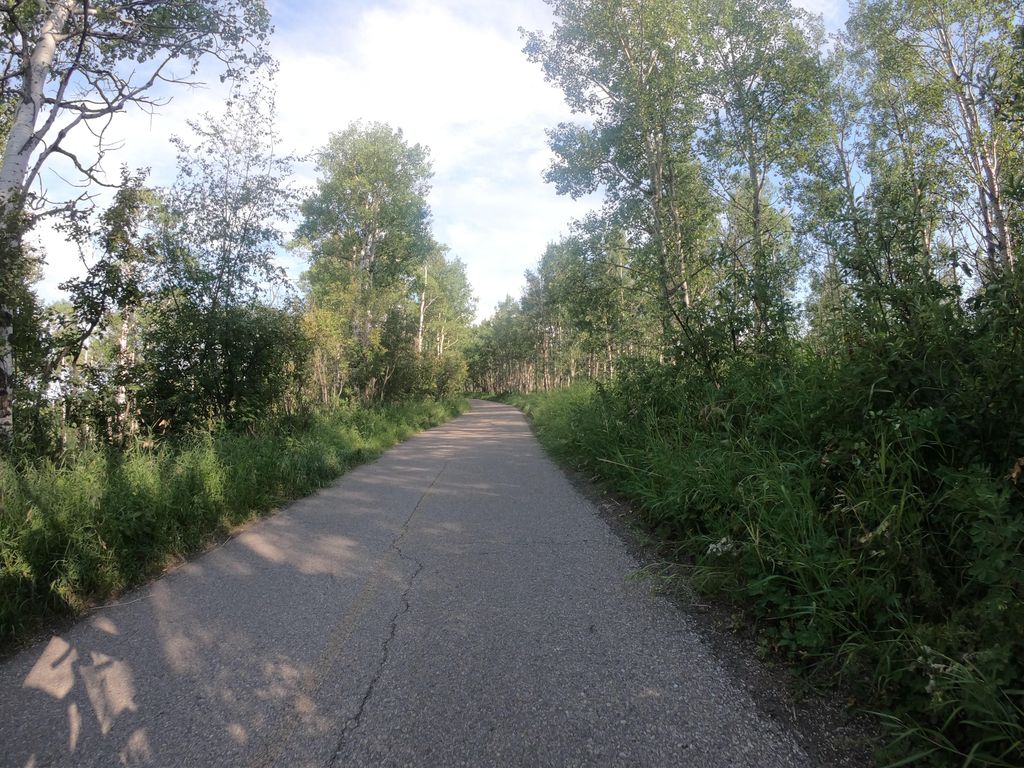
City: calgary